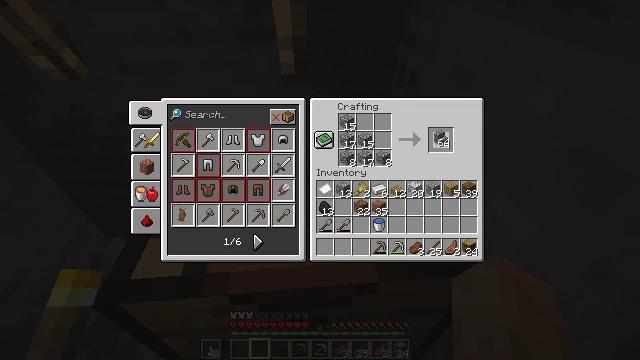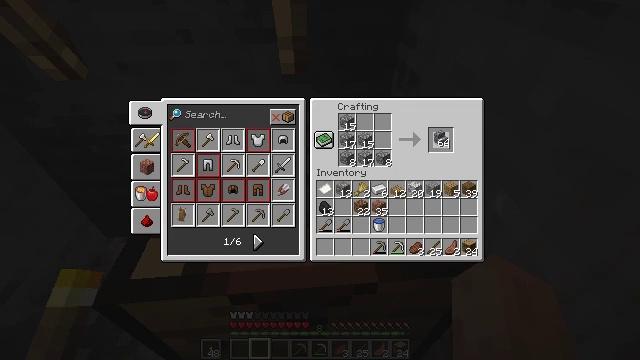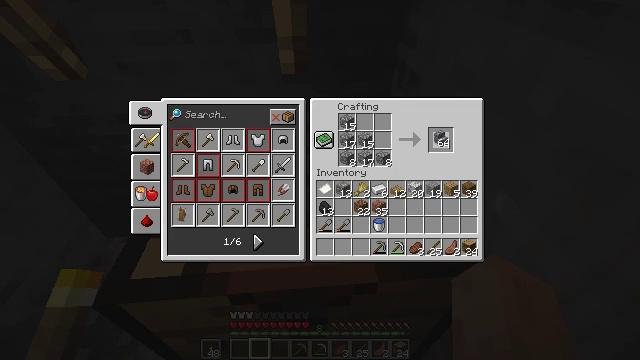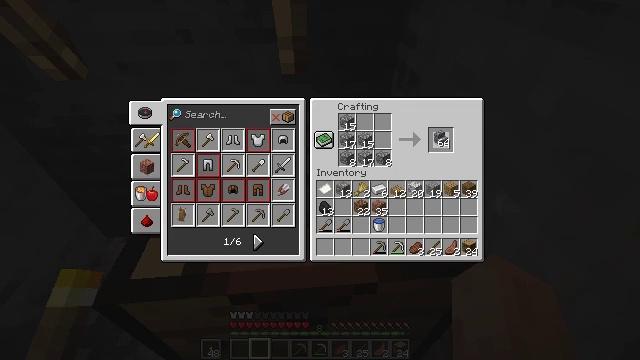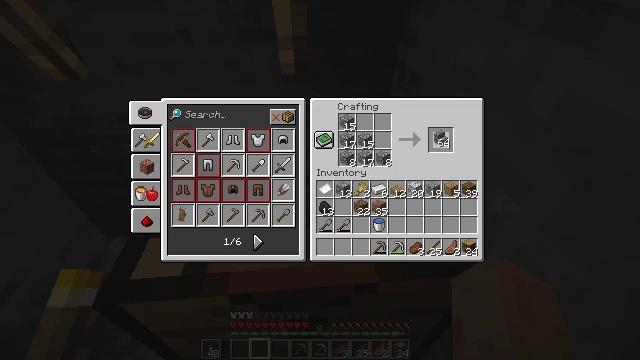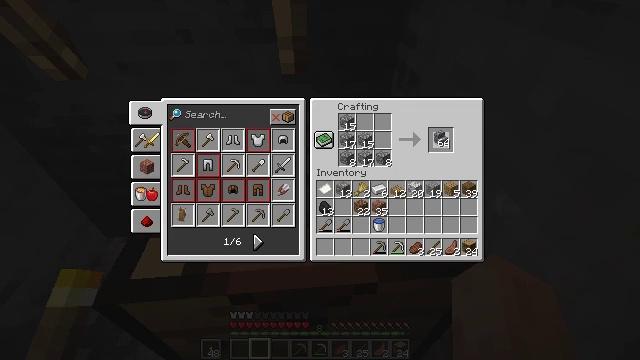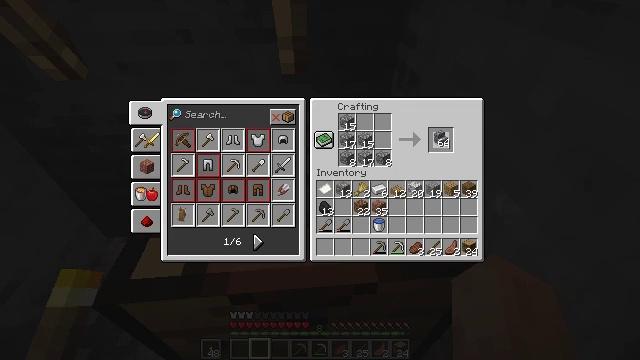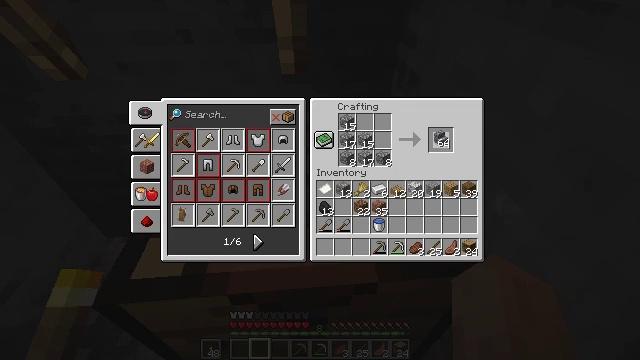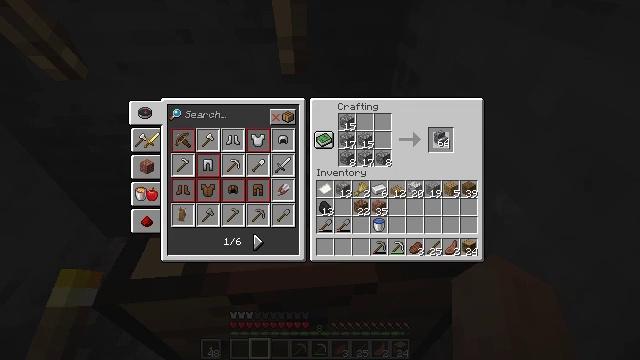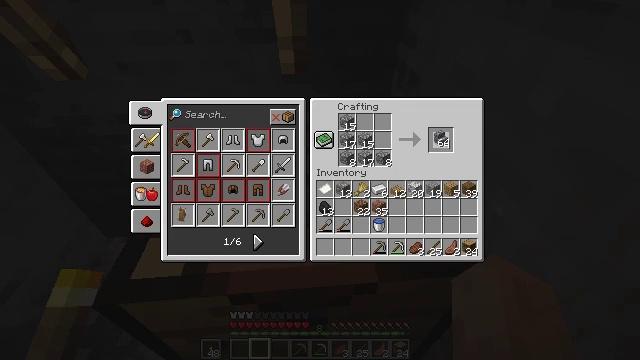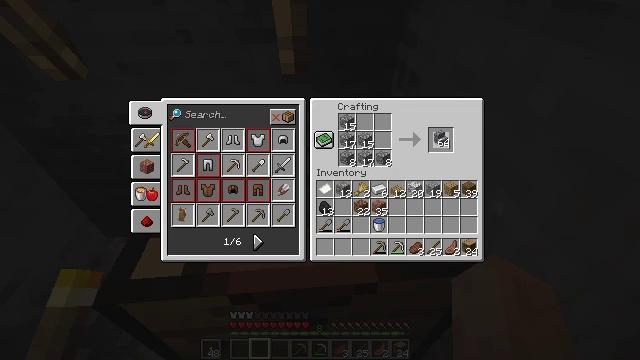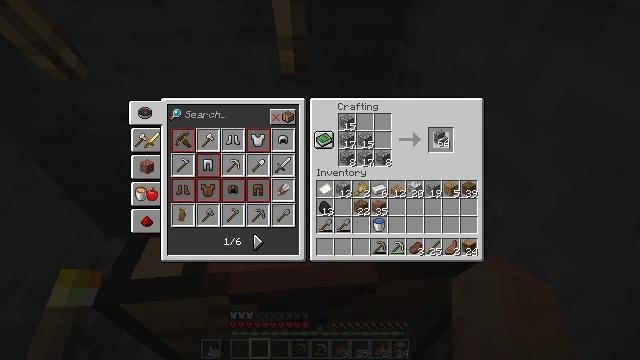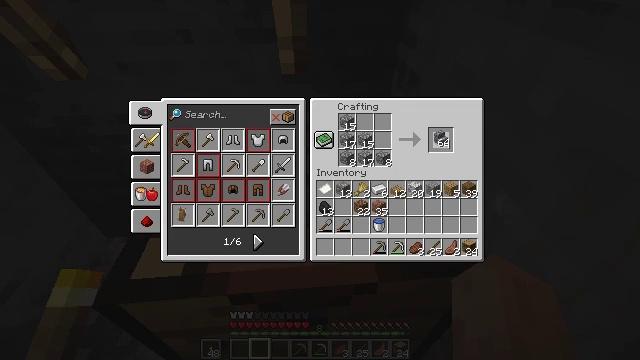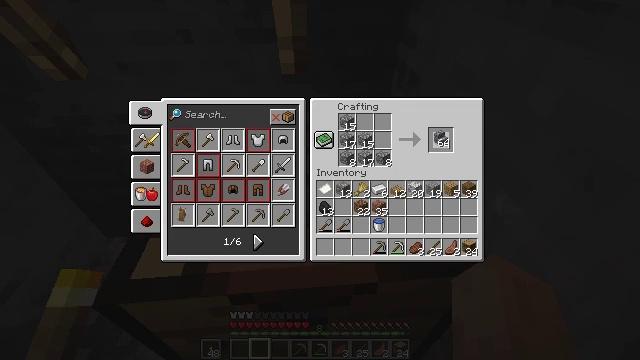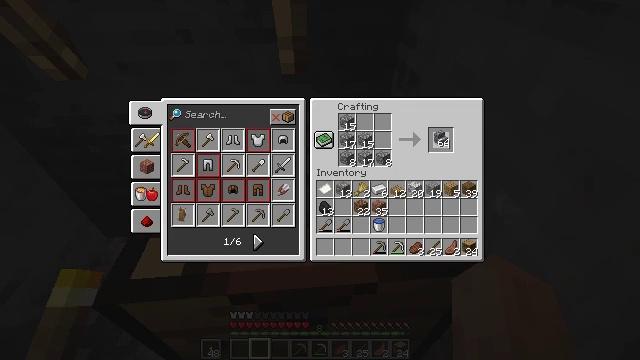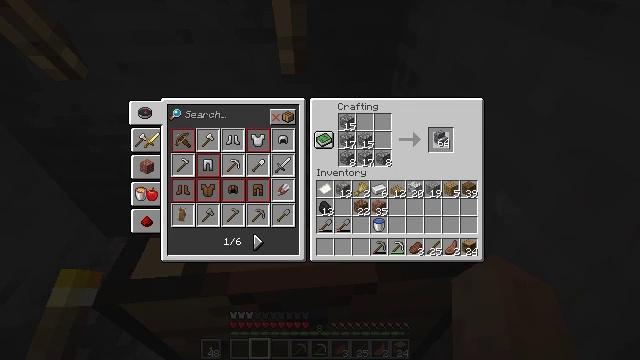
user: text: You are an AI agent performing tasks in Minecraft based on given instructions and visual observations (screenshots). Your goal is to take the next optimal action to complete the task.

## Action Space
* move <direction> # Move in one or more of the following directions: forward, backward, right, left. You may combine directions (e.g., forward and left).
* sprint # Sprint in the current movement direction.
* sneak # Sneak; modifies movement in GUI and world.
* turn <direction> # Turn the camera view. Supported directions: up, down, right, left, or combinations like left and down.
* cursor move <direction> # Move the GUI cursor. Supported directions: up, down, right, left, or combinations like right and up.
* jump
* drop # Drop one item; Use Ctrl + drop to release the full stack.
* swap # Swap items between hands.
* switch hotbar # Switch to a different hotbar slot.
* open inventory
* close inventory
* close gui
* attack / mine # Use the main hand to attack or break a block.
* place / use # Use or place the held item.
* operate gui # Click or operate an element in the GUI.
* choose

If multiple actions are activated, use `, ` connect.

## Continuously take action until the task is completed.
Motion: motion action
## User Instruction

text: Create cobblestone stairs at the crafting table.
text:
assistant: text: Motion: no_op
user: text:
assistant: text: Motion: no_op
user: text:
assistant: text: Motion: no_op
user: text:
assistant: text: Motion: no_op
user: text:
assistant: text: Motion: no_op
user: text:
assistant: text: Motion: no_op
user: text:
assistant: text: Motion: no_op
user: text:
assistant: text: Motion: no_op
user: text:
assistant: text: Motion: no_op
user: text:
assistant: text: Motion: no_op
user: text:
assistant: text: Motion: no_op
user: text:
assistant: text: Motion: no_op
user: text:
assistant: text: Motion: no_op
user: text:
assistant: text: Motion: no_op
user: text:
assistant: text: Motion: no_op
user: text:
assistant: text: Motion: no_op
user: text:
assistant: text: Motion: no_op
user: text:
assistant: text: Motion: cursor move left and down
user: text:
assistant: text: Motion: cursor move left and down
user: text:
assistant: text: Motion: cursor move left and down
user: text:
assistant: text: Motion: no_op
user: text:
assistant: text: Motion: cursor move down
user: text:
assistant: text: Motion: cursor move down
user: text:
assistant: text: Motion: cursor move left and down
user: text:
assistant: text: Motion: cursor move down
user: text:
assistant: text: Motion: cursor move down
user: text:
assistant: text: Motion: cursor move left and down
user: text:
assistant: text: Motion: no_op
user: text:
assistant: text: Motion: no_op
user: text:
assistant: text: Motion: no_op